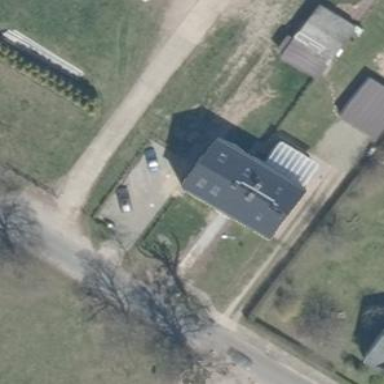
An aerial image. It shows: Building with gabled roof that is colored grey.